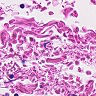
Metastatic tissue present: no